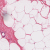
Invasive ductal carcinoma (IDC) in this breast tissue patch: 0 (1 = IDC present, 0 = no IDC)